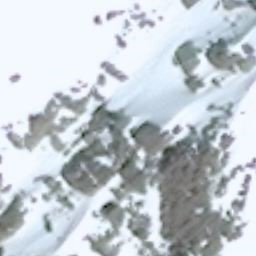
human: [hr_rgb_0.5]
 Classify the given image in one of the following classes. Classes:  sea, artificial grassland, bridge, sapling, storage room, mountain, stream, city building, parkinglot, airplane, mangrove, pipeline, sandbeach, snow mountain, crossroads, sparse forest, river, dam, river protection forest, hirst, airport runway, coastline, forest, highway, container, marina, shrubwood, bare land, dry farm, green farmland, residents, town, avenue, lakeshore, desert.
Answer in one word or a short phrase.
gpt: snow mountain